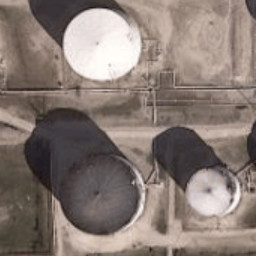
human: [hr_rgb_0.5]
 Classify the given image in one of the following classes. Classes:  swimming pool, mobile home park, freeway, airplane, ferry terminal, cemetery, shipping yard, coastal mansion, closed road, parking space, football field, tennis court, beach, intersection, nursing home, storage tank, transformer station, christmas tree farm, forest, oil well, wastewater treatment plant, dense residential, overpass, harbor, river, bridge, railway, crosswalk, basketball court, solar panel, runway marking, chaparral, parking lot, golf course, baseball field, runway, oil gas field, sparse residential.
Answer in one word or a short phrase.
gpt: storage tank